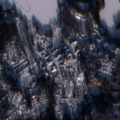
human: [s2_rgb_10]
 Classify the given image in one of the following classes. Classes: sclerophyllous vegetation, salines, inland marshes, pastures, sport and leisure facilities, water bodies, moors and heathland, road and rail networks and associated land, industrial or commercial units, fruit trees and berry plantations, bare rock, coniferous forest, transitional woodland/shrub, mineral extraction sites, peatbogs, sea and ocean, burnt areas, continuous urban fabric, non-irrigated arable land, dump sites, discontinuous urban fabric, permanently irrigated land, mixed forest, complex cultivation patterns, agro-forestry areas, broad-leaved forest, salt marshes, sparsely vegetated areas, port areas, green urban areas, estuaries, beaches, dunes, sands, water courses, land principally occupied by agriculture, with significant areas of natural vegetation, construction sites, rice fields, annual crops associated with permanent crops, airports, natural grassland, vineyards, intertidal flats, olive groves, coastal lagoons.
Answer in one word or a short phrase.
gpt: discontinuous urban fabric, coniferous forest, water bodies